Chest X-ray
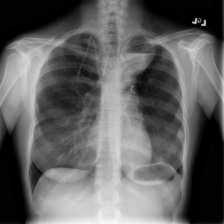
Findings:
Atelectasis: negative
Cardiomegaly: negative
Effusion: negative
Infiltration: negative
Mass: negative
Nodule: negative
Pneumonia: negative
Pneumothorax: negative
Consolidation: negative
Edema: negative
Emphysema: negative
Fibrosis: negative
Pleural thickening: negative
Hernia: negative